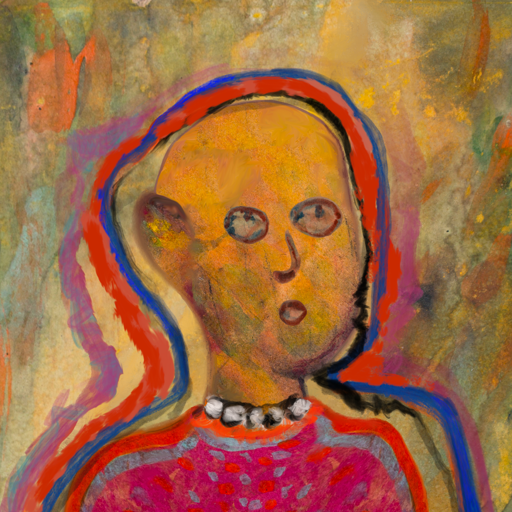
Background: Comrade, Head And Neck Side: Gypsy_Mother, Face Side: Orphan, Bust: Sisters, Hair Side: Experience, Head Accessory: Blank, Second Necklace: Blank, Necklace: An_Impression, Baby: Blank